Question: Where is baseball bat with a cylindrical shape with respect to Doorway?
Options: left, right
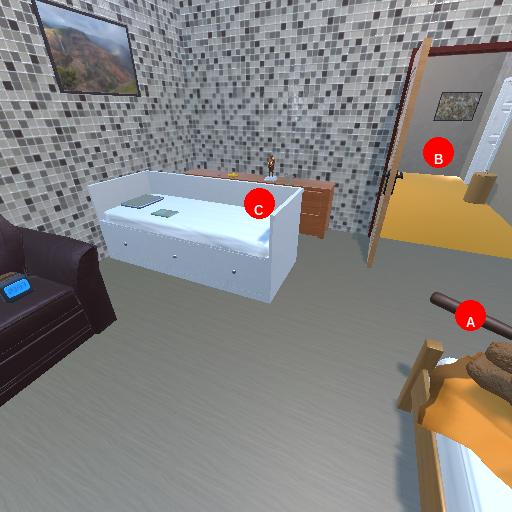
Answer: left